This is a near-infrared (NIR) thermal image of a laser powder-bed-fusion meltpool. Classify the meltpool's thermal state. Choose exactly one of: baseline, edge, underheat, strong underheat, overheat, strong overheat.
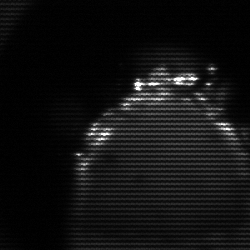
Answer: edge